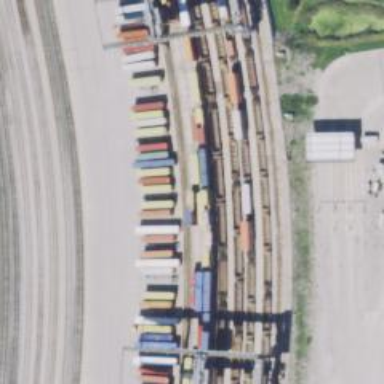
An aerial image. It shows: View of railway yard.